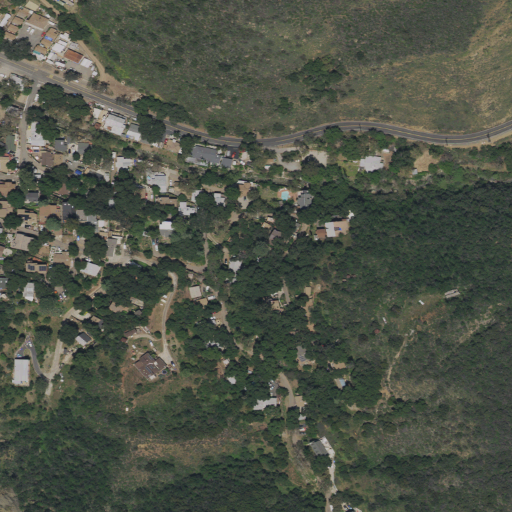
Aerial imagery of valley in California named White Canyon containing shrub, open development, grassland, low intensity development, and medium intensity development